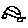
Label: car